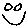
Label: smiley face